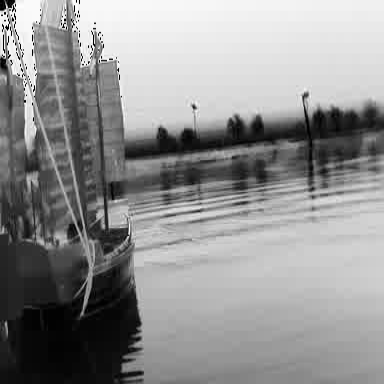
There is a sailboat in the infrared image.